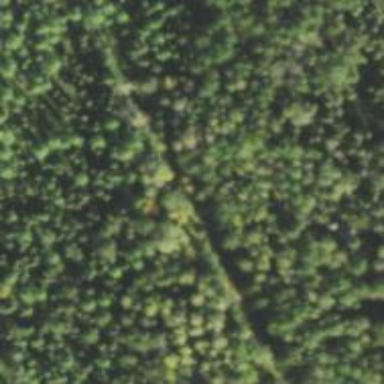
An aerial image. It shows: Path.